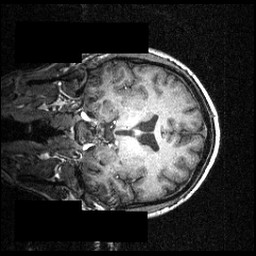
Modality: T1w
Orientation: coronal
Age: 24
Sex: male
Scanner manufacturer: siemens
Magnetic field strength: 3.951 T
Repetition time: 1.5 s
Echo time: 0.00335 s